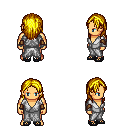
a pixel art fantasy rpg character, male body template, human, tanned skin, white robe, white pants, blonde long hairstyle, leather bracers, ghillies, four views (front, back, left, right), 2x2 character sprite sheet, small pixel art, hard edges, no anti-aliasing